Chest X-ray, PA view. Patient: 44 years old, sex M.
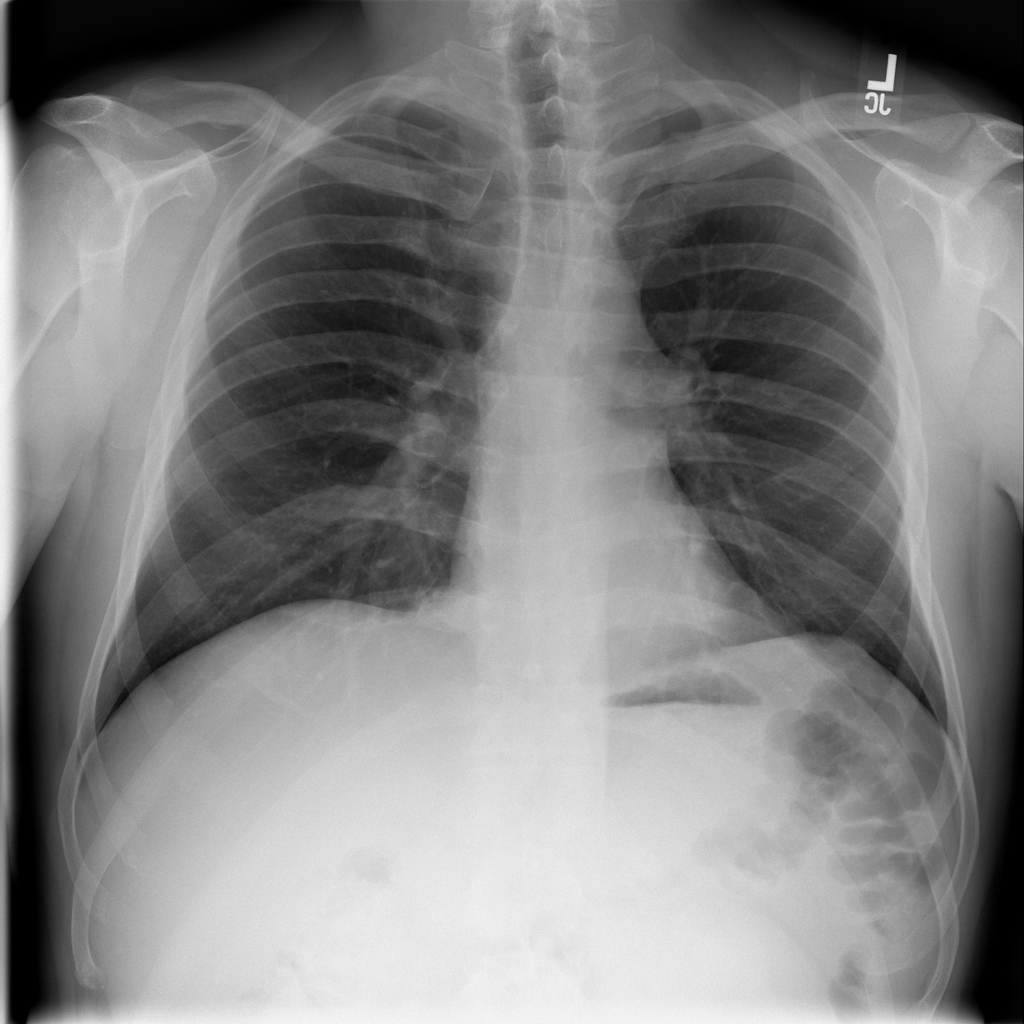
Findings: No Finding